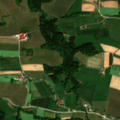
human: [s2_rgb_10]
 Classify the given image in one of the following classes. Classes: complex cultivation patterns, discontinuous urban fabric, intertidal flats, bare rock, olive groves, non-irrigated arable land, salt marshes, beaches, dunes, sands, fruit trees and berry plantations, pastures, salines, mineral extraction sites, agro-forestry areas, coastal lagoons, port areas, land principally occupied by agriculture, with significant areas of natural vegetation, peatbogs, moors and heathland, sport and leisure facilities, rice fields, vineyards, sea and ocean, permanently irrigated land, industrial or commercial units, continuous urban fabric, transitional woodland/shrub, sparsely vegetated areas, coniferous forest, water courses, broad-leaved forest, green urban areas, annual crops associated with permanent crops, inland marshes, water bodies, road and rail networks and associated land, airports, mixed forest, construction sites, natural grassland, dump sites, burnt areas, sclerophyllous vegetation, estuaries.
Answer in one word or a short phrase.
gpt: discontinuous urban fabric, complex cultivation patterns, land principally occupied by agriculture, with significant areas of natural vegetation, mixed forest